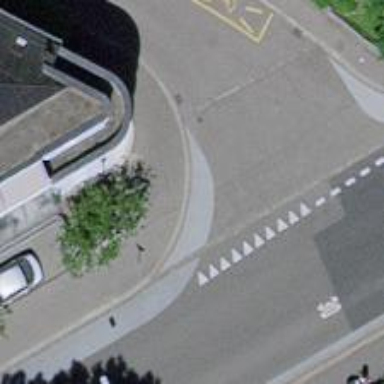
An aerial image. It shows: Kerb serving as barrier.